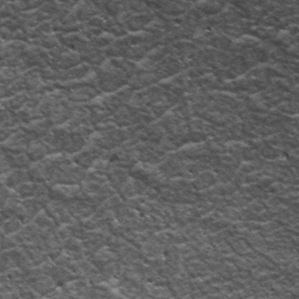
Label: frost